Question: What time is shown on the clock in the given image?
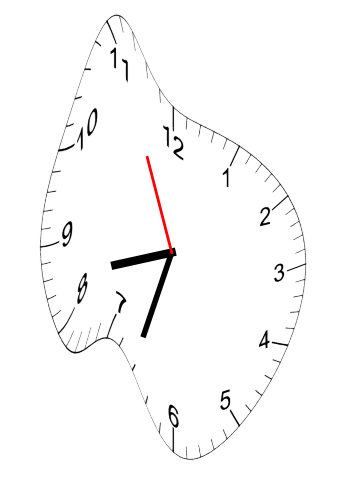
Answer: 08:32:56